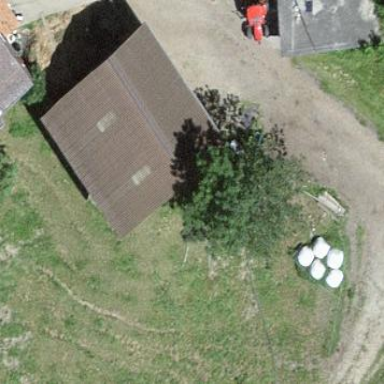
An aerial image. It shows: Barn.